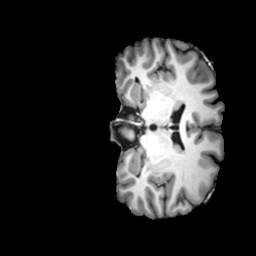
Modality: T1w
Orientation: coronal
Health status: ill
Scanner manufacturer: siemens
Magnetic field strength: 3 T
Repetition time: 2 s
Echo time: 0.00303 s